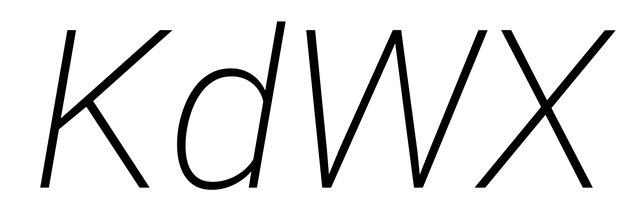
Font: Roboto-Italic_ExtraLight_Italic